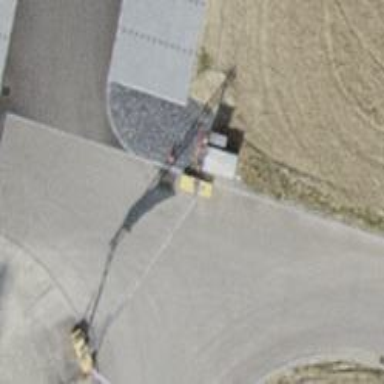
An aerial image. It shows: Power street cabinet.